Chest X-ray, AP view. Patient: 64 years old, sex M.
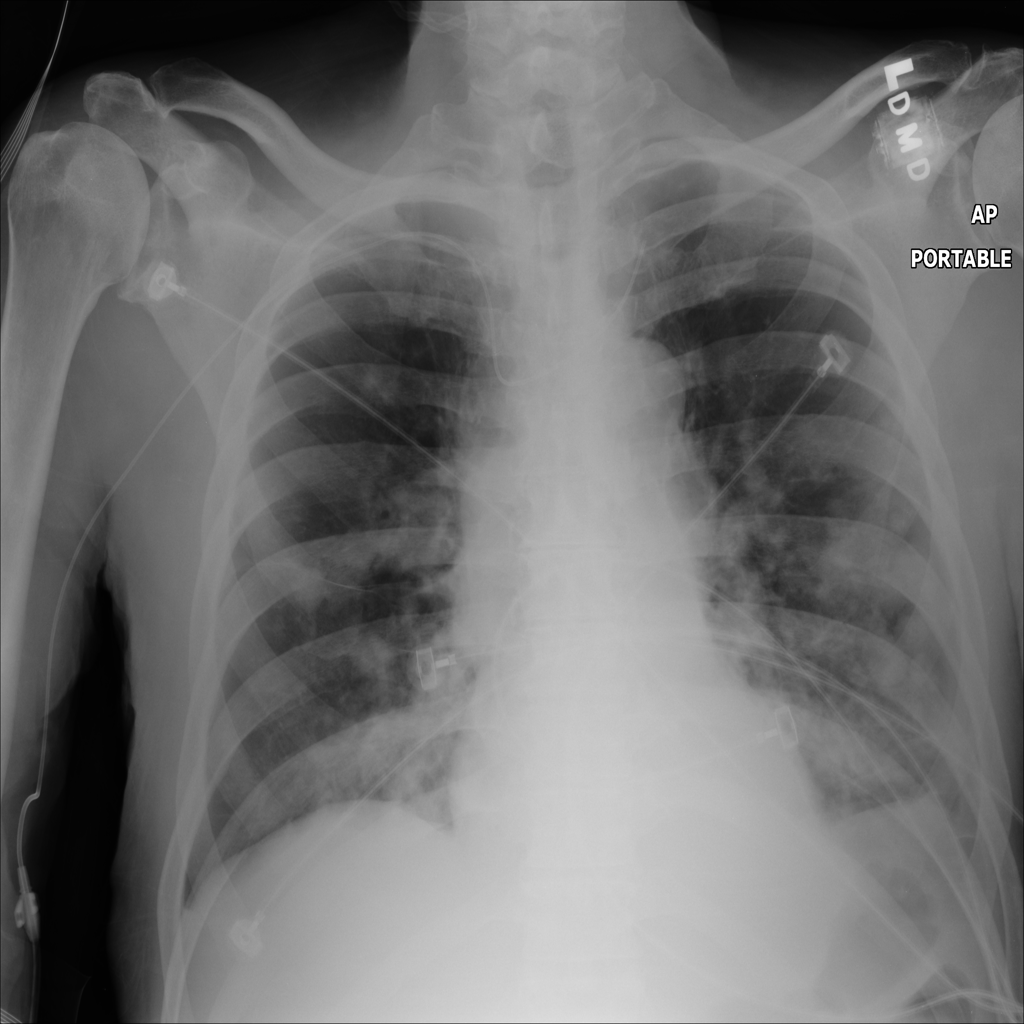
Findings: No Finding